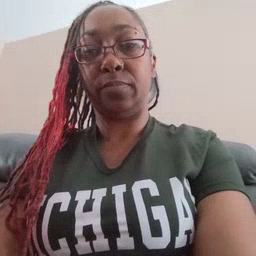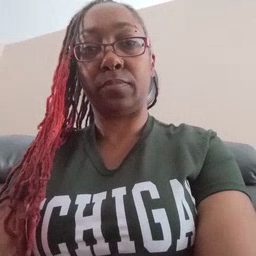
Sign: face